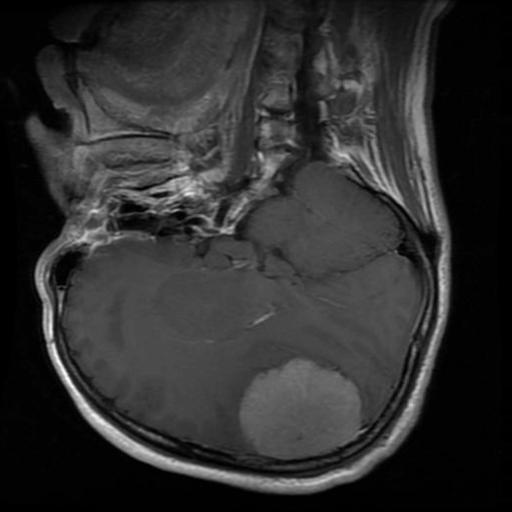
Label: meningioma